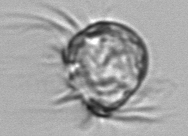
Label: Leegaardiella_ovalis